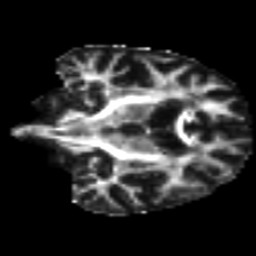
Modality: FA
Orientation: coronal
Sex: female
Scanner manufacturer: ge
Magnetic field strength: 3 T
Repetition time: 7 s
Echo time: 0.08 s